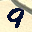
Label: 9